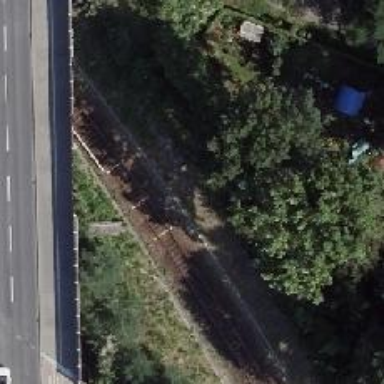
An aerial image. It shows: Abandoned railway.